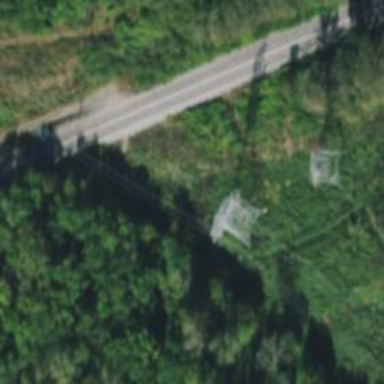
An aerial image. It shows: Lattice structure tower used for power distribution.